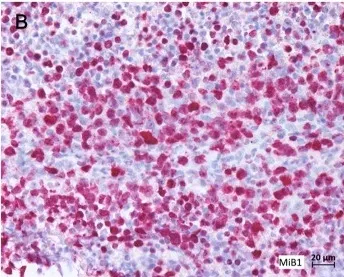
Histopathology and immunohistochemistry of pulmonary tumor biopsies. MiB1.
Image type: pathology (immunostaining)